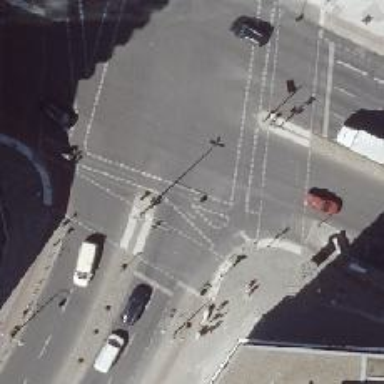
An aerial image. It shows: Road crossing with traffic signals.